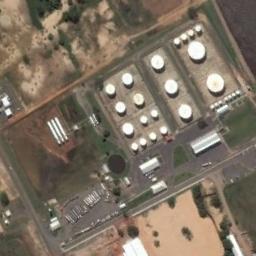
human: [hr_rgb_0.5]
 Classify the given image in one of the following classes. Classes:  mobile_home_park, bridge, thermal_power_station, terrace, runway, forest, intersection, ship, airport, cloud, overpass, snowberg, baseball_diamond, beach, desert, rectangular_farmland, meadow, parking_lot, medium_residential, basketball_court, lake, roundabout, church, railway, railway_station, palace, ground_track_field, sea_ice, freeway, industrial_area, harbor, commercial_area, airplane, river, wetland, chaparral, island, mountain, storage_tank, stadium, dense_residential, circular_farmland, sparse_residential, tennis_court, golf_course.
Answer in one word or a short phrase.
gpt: storage_tank